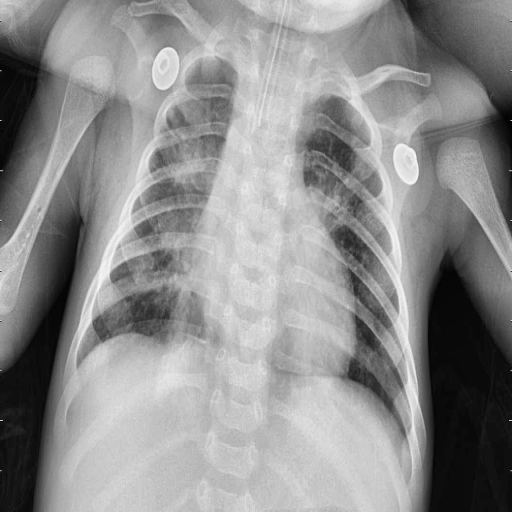
Finding: PNEUMONIA